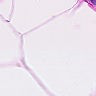
Metastatic tissue present: no